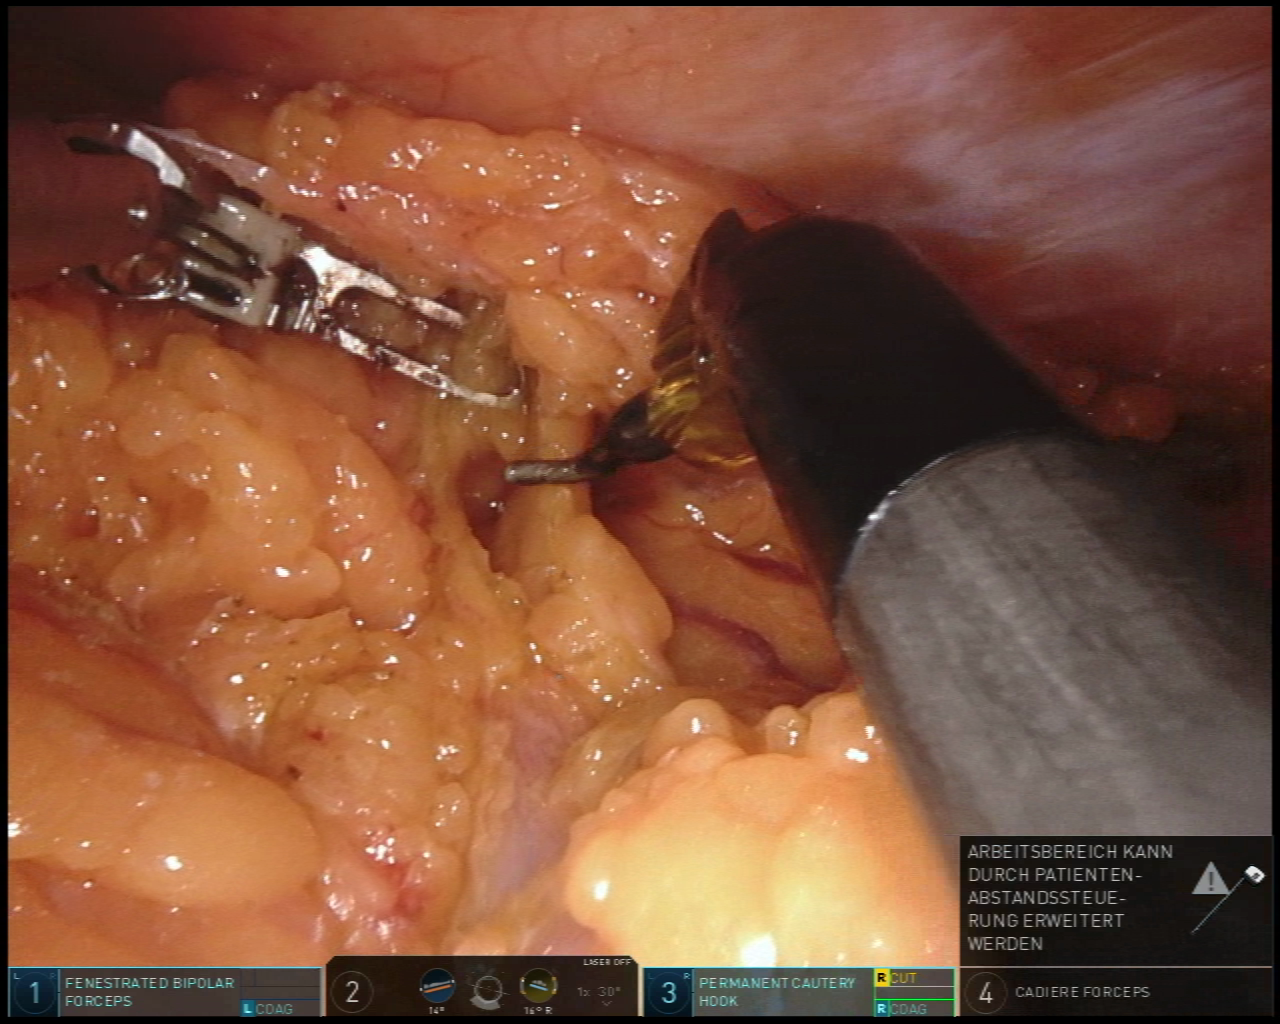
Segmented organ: abdominal_wall
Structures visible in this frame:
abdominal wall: yes
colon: yes
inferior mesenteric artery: no
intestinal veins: no
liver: no
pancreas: no
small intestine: no
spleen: no
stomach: no
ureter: no
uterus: no
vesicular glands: no